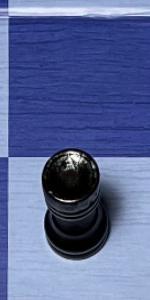
Label: Rook_Black